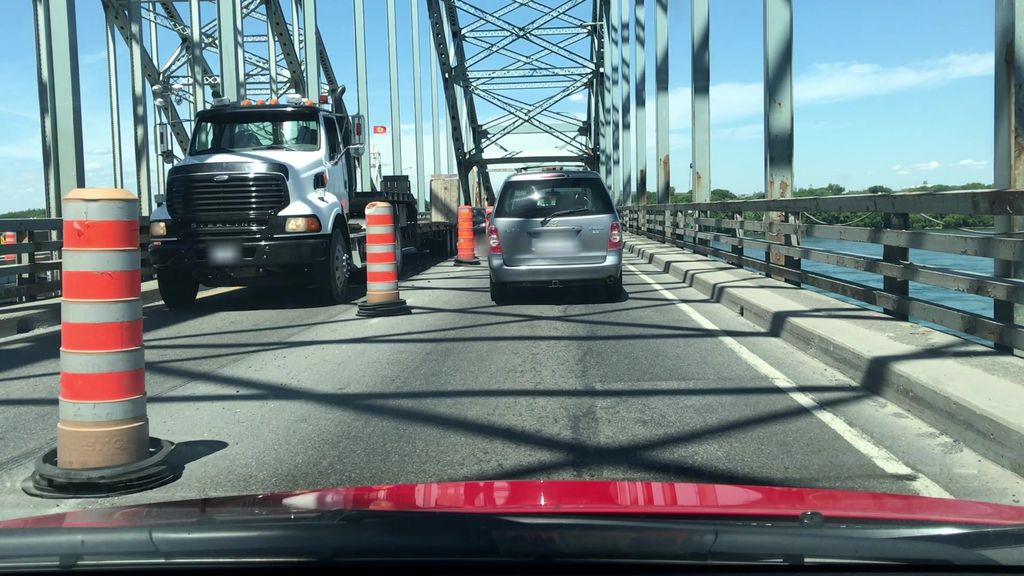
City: montreal